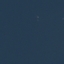
Label: SeaLake